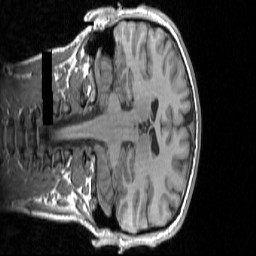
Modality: T1w
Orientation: coronal